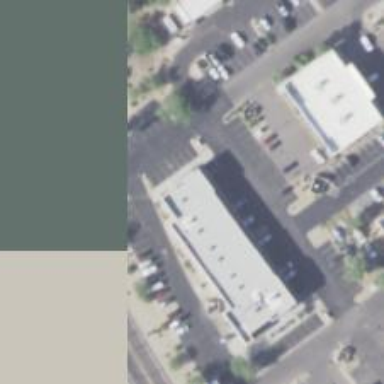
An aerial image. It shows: Healthcare clinic.